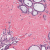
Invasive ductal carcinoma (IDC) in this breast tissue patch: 0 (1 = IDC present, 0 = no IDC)